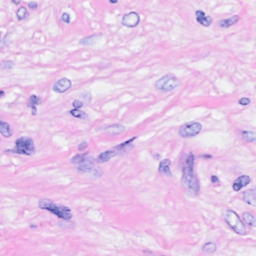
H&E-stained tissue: Breast